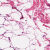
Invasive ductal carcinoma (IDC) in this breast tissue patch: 0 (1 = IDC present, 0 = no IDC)